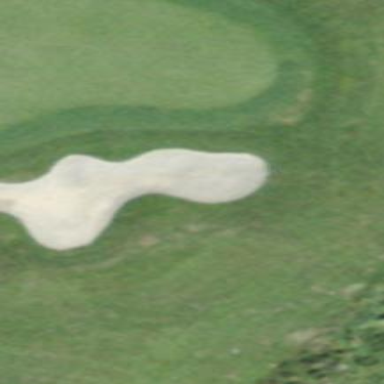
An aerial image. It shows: Golf bunker filled with natural sand.